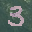
Label: 3